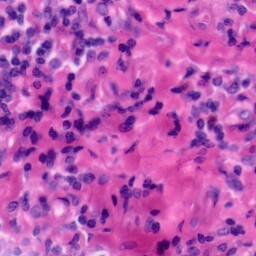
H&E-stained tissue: Tonsil